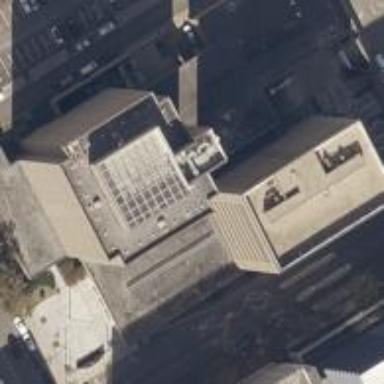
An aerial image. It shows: Office building that serves as courthouse.